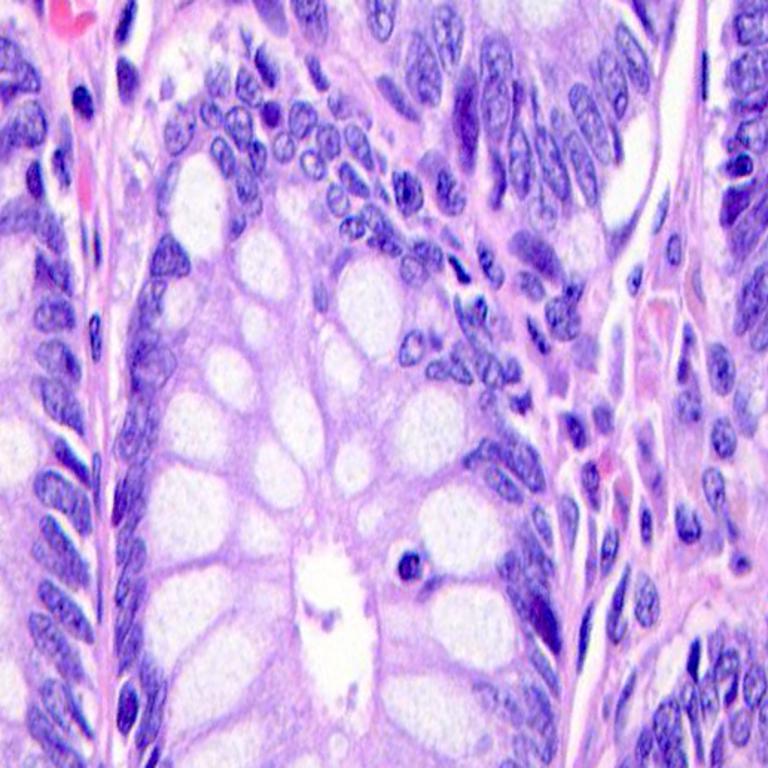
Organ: colon
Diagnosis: benign